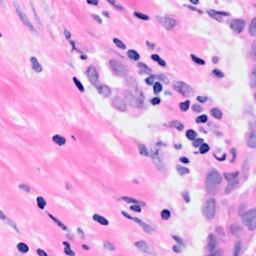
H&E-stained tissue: Breast